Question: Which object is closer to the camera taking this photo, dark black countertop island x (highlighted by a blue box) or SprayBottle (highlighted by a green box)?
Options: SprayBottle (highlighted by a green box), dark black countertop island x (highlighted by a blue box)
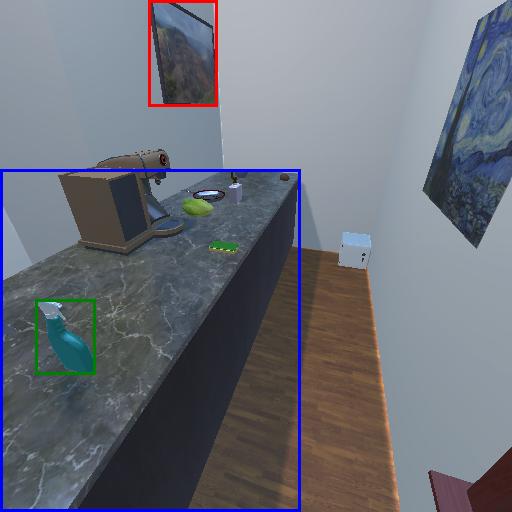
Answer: SprayBottle (highlighted by a green box)